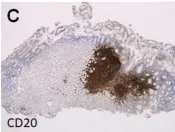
Pathological images of Case 1. (c): Cells positive for CD20.
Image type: pathology (immunostaining)